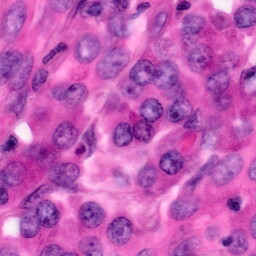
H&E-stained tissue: Pancreatic